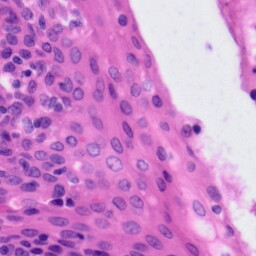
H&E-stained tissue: Tonsil